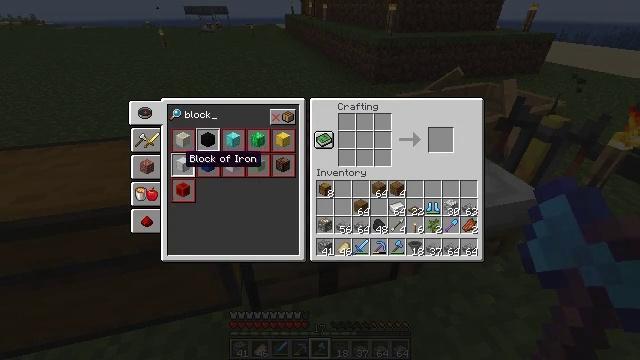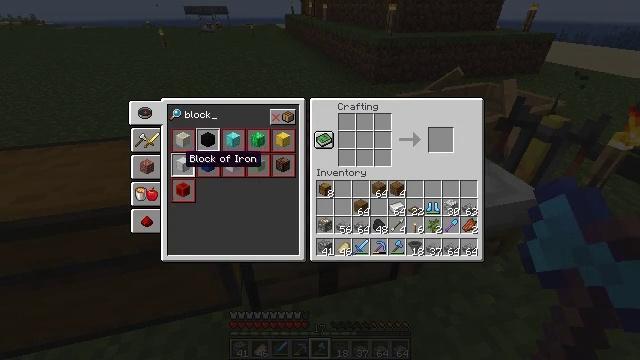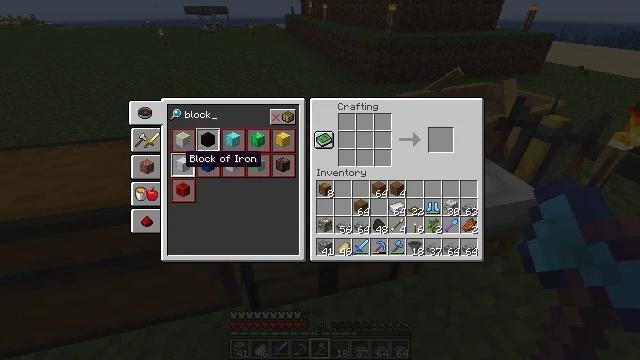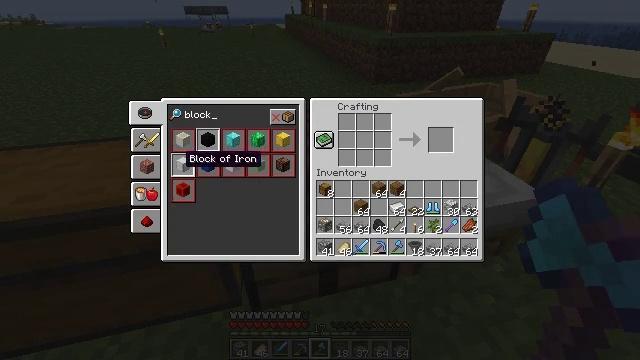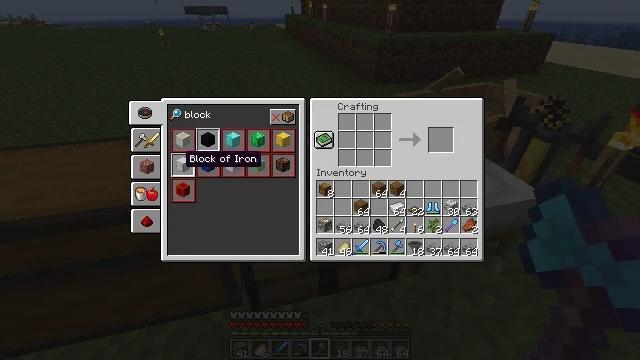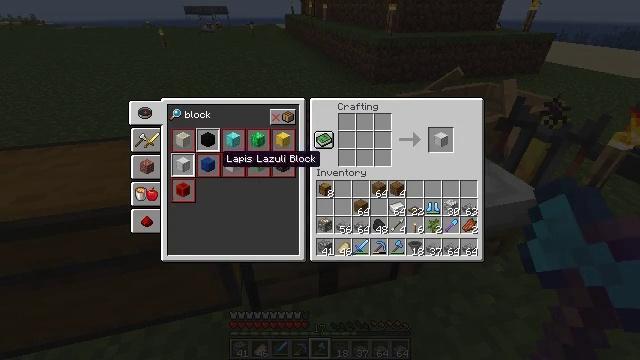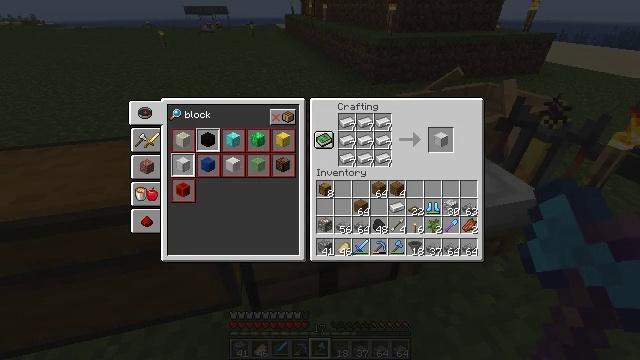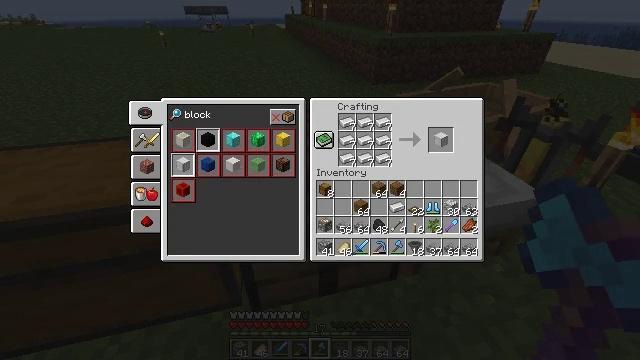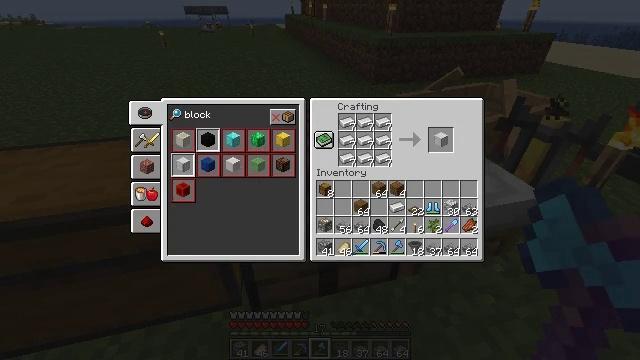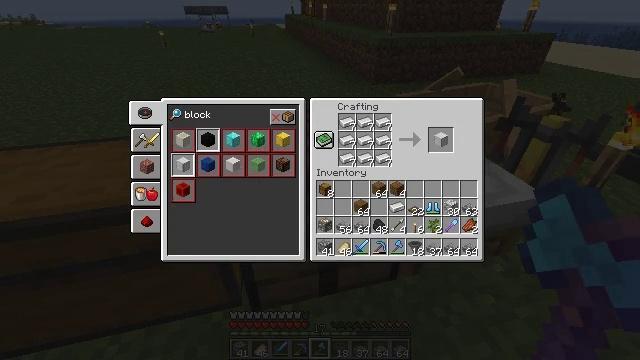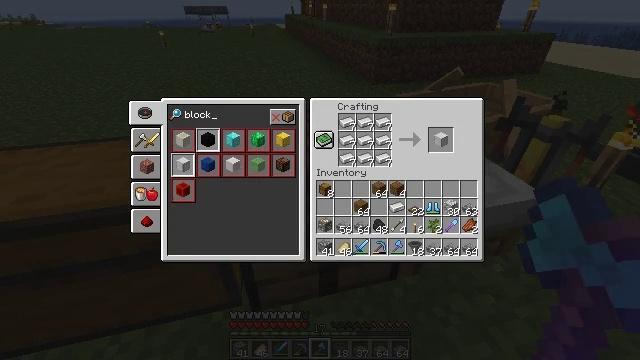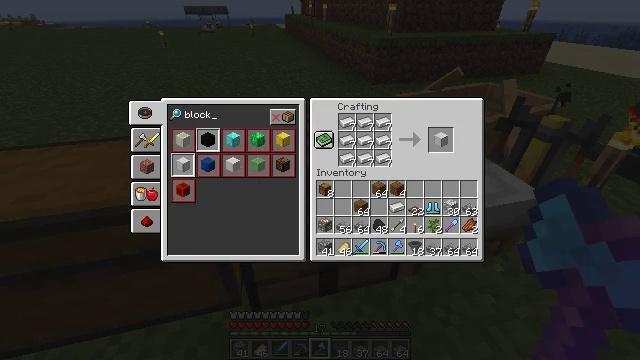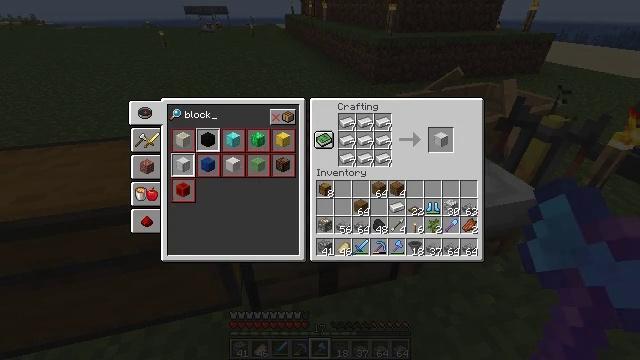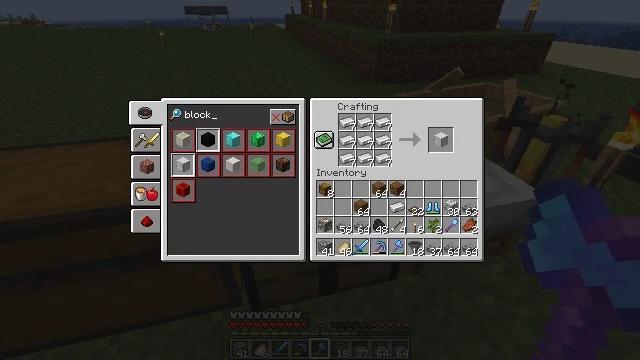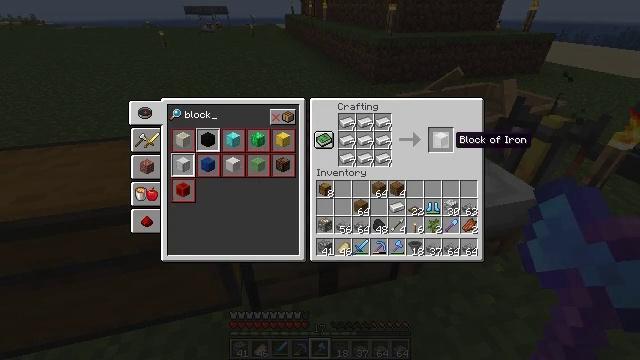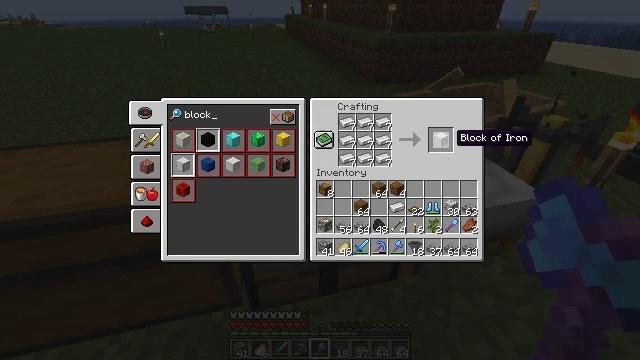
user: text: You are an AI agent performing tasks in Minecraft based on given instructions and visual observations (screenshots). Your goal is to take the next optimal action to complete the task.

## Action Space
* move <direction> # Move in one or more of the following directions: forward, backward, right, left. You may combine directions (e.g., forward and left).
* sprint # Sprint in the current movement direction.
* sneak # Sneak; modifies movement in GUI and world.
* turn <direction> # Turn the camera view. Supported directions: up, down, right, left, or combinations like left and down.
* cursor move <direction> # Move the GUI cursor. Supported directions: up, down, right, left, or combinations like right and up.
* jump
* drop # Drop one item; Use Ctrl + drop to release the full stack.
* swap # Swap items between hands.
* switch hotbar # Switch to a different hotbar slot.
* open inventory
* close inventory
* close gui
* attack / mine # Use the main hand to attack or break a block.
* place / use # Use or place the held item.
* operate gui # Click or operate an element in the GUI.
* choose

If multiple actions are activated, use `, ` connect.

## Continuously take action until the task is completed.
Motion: motion action
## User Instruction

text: Use the crafting table to create an iron block from ingots.
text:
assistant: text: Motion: sneak, operate gui
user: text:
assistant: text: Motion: sneak, operate gui
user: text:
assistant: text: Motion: sneak
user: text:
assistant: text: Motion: sneak
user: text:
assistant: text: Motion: sneak, cursor move right
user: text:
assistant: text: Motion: sneak, cursor move right
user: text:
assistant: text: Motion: sneak, cursor move right
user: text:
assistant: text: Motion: sneak, cursor move right
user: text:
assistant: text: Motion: sneak
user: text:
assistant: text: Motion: sneak
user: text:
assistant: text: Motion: sneak
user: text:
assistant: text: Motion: sneak
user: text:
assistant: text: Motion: sneak
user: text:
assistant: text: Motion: sneak
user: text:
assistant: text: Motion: sneak
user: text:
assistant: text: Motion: sneak
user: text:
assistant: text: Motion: sneak
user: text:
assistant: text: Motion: sneak
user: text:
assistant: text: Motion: sneak, operate gui
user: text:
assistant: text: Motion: sneak, operate gui
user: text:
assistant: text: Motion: sneak, operate gui
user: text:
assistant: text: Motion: sneak
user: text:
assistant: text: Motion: sneak
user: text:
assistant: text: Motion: sneak